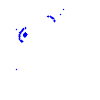
Particle: kaon